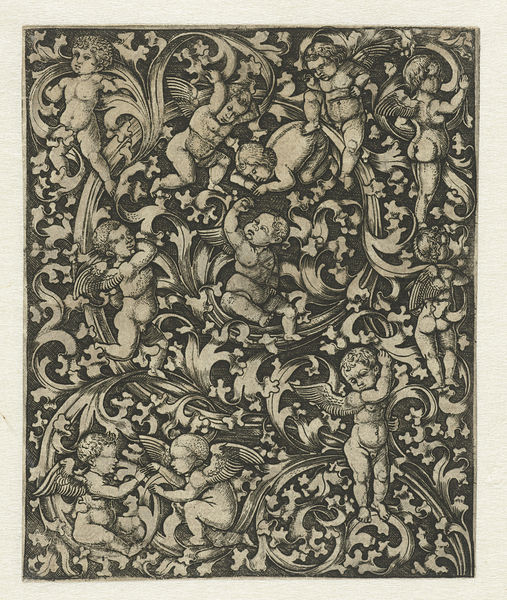
Titel: Ornament met putti
Standort: Amsterdam
Institution: Rijksmuseum
Schlagwörter: blätter, flügel, nackt, weiß, sitzen, schwarz, zeichnung, beige, halten, stehen, kind, blatt, rokoko, fliegen, kinder, engel, ranken, papier, fläche, grafik, klein, baby, spielen, ornamente, spiel, druck, schwarzweiss, stich, schnörkel, voluten, putten, kupferstich, babies, putti, groteske, akanthus, arabeske, windungen, rollwerk, flügl, erkinder, altarfedern